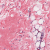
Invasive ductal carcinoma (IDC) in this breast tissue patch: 0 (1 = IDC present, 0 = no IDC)